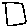
Label: square